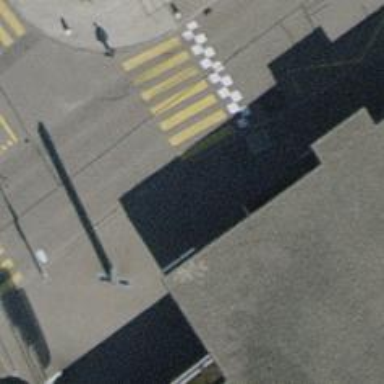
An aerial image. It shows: Asphalt sidewalk along the footway.